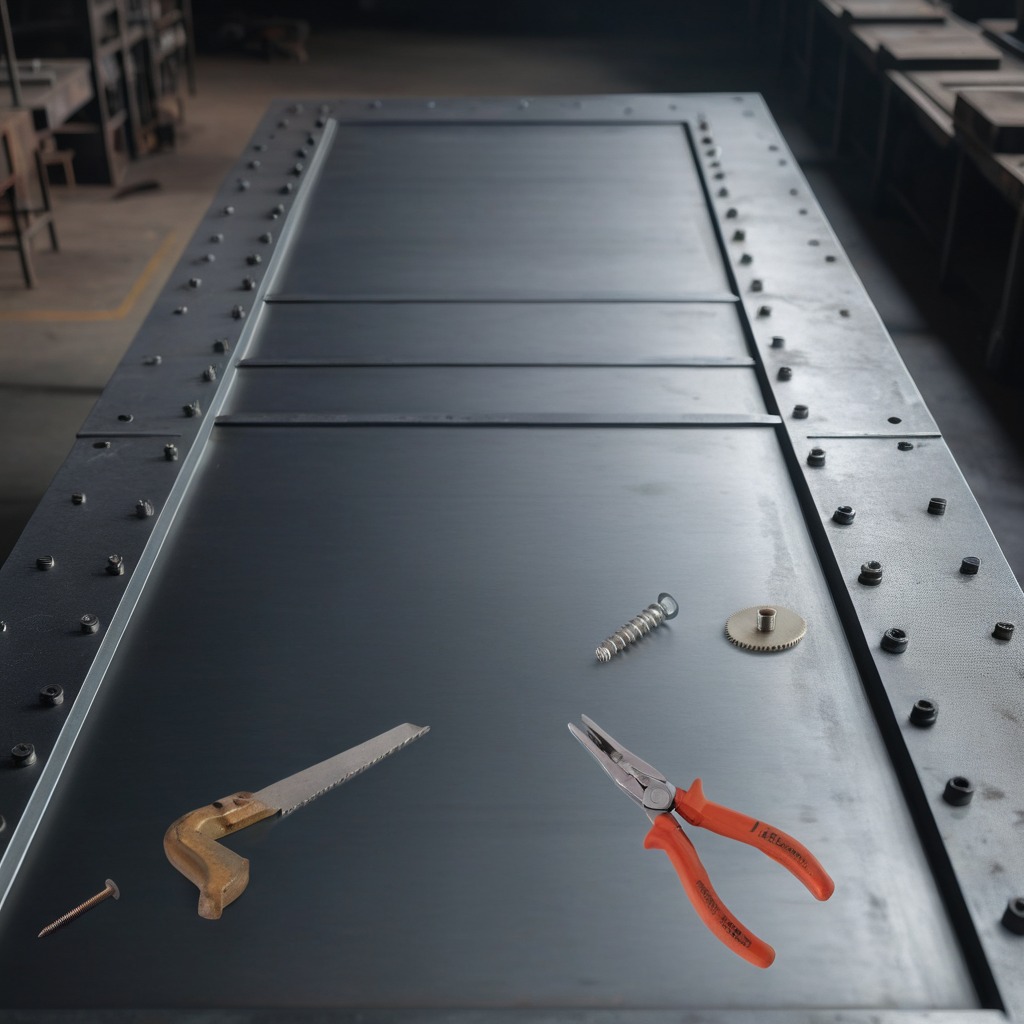
A metal gear with teeth, a metal machine screw, pliers, a coiled metal spring, and a handheld metal saw are lying on the cold steel table in a mining workshop.